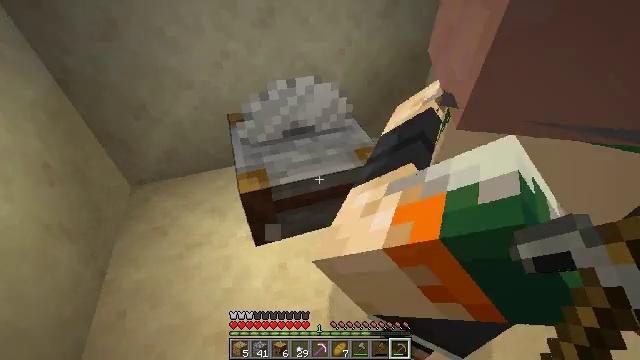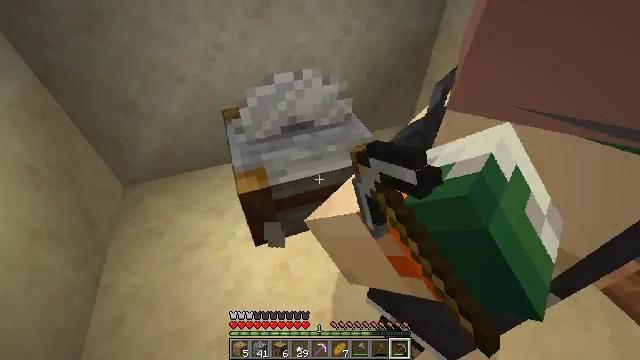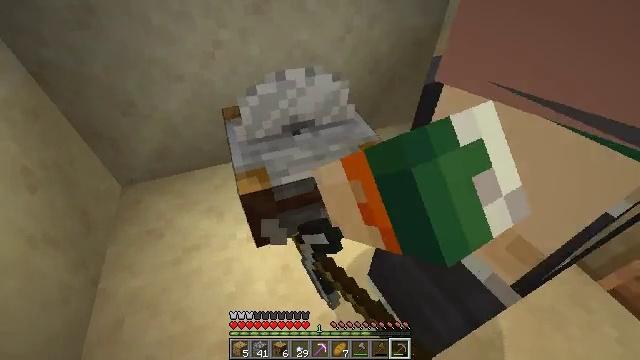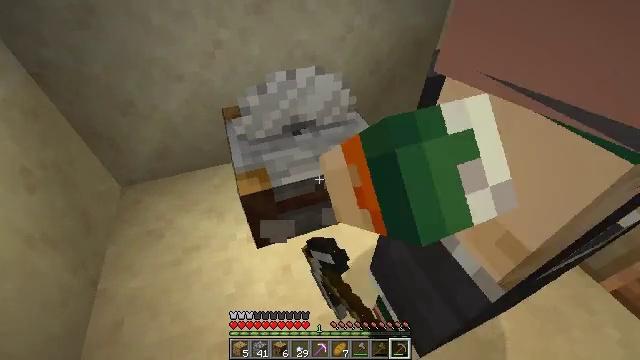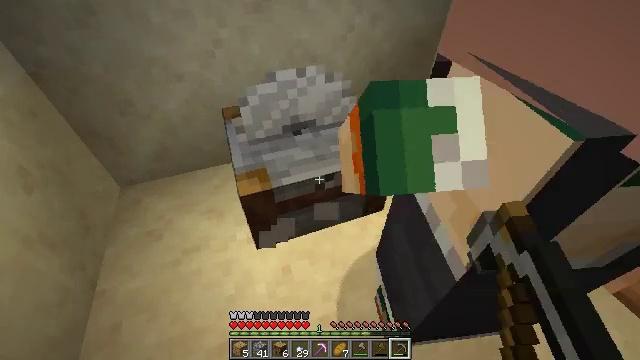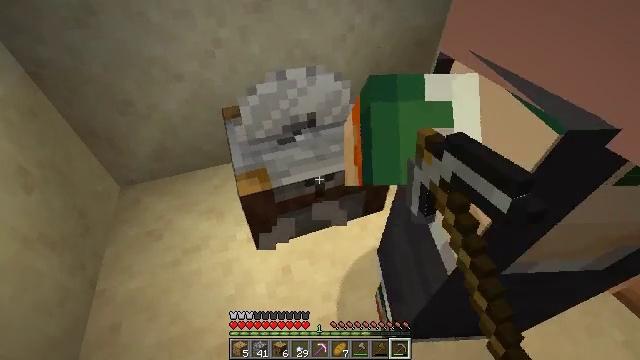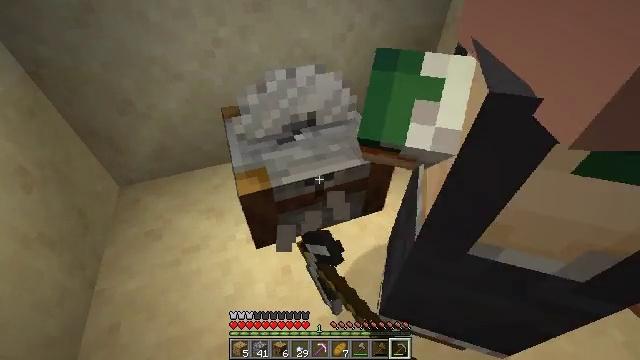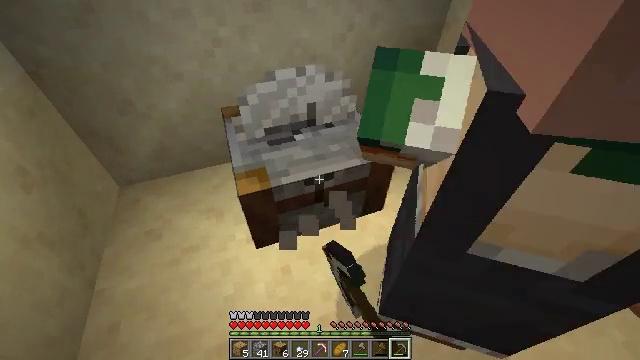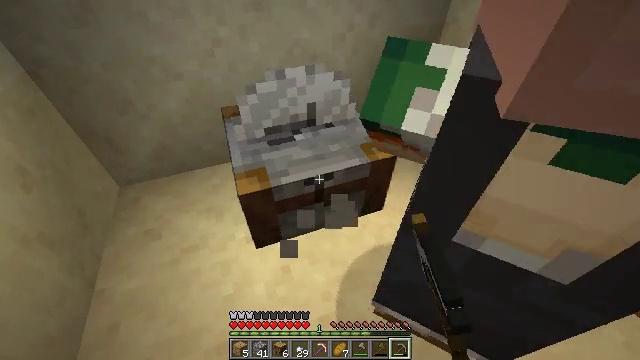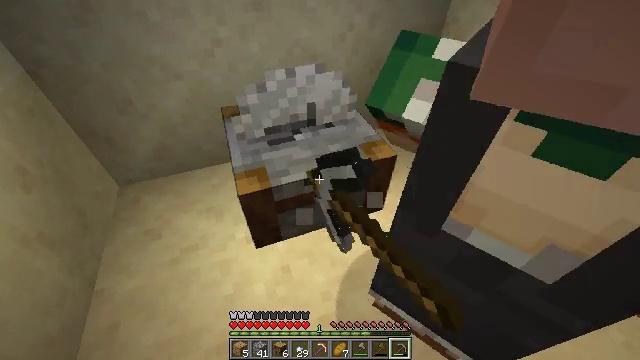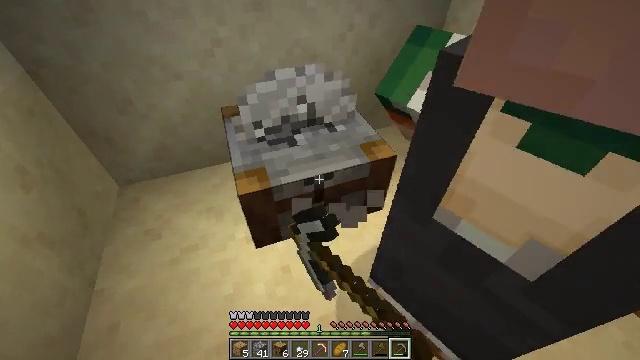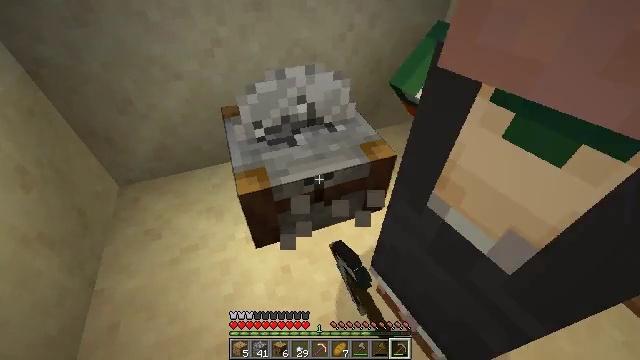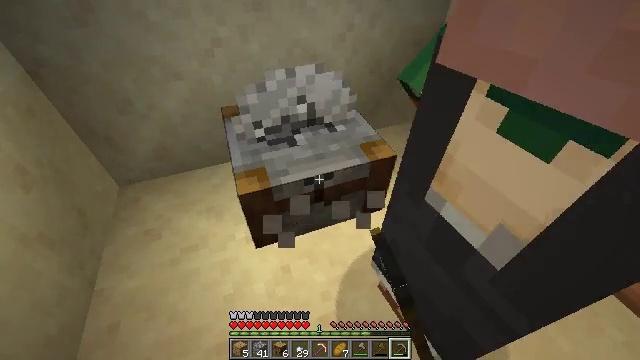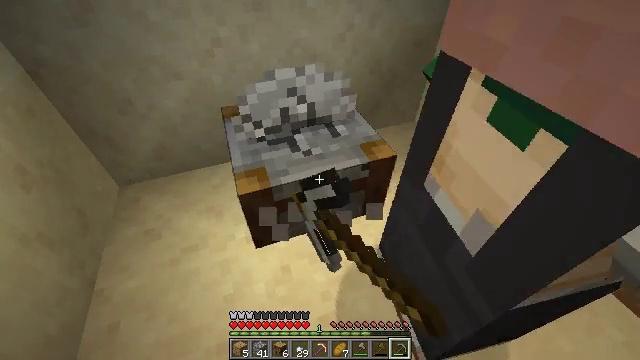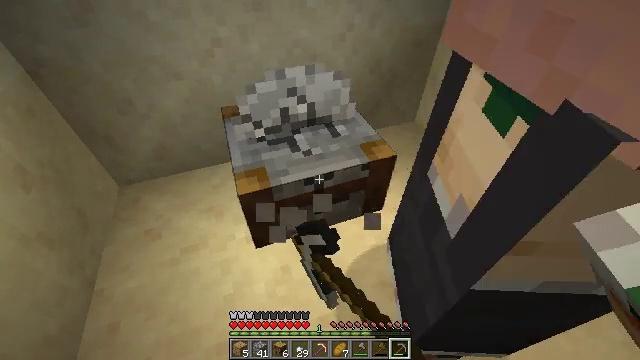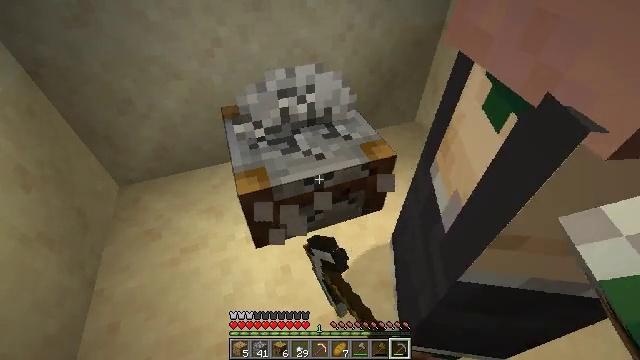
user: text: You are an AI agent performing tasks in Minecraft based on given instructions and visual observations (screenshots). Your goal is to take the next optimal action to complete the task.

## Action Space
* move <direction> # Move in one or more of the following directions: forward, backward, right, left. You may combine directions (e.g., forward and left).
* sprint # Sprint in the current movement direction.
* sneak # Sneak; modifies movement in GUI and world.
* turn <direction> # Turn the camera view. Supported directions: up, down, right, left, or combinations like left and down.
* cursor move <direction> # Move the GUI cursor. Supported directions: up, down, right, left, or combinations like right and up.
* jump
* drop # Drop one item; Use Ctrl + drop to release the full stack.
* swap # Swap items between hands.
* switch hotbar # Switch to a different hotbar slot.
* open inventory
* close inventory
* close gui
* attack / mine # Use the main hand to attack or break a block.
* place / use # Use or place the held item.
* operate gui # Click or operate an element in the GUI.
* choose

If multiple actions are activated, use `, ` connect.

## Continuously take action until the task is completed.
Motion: motion action
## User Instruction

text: Left click on the stonecutter to break it.
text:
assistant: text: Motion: turn right and down, attack / mine
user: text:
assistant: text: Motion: attack / mine
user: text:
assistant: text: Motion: attack / mine
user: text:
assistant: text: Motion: attack / mine
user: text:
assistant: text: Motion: attack / mine
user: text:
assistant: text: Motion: attack / mine
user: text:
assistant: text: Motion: attack / mine
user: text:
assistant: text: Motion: attack / mine
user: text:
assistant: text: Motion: attack / mine
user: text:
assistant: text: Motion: attack / mine
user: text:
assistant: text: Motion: attack / mine
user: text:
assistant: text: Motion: attack / mine
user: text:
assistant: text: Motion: attack / mine
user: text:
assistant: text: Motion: attack / mine
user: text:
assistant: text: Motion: attack / mine
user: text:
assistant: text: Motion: attack / mine
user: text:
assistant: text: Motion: attack / mine
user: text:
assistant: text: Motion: attack / mine
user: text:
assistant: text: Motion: attack / mine
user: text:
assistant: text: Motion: attack / mine
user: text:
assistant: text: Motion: attack / mine
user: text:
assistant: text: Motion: attack / mine
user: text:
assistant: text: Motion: attack / mine
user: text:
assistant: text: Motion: attack / mine
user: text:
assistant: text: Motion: attack / mine
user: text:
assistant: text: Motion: attack / mine
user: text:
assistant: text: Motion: attack / mine
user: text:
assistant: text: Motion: attack / mine
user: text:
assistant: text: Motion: attack / mine
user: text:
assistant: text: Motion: attack / mine